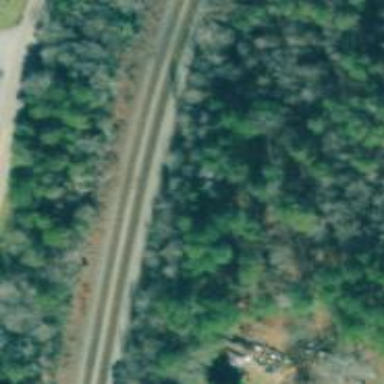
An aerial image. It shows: Railway track.